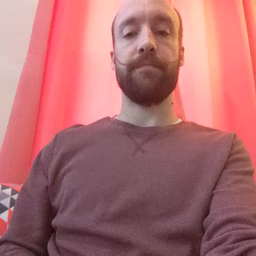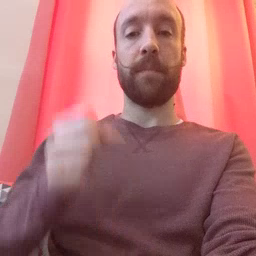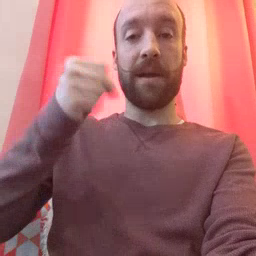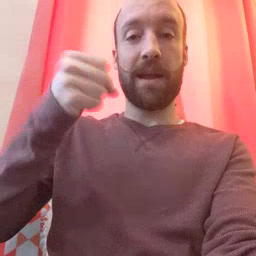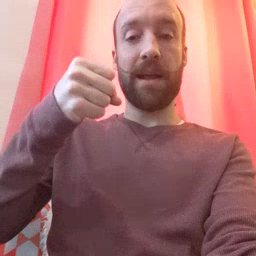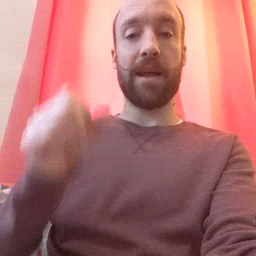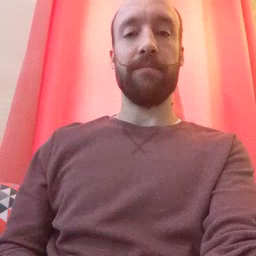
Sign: make